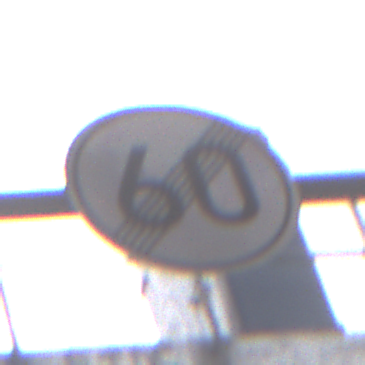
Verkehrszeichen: EndeGeschwindigkeit60
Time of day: MorningAfternoon
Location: Outdoor (Urban)
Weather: Overcast
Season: NotSpecified
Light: Natural